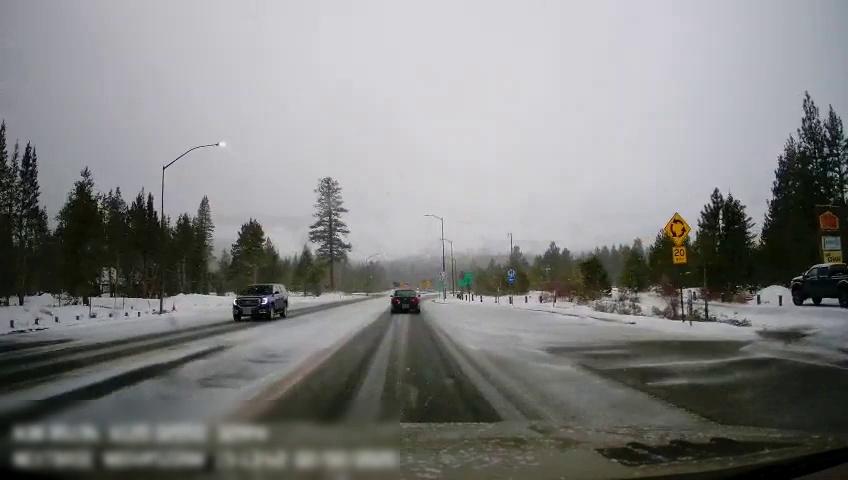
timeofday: Day
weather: Snowy
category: Drivable Space
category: Vehicles | Car
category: Vehicles | Truck
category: Vehicles | SUV
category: Traffic | Signs
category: Traffic | Signs